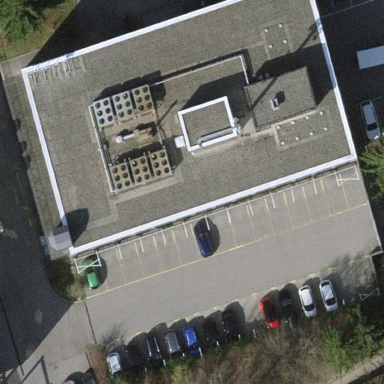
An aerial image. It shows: Office building.